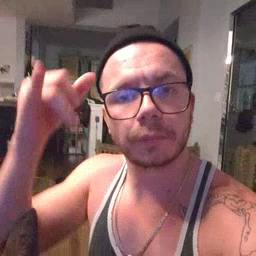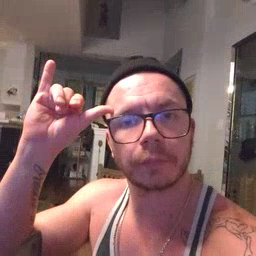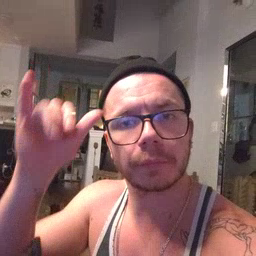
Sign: cow